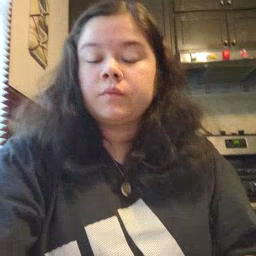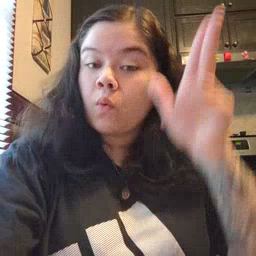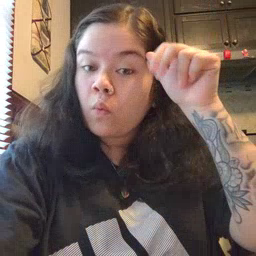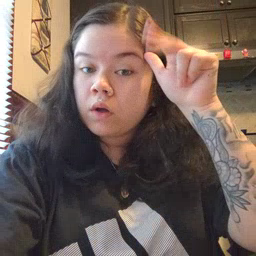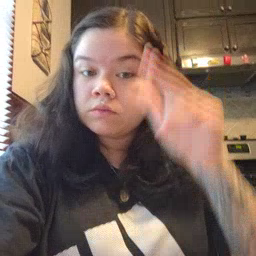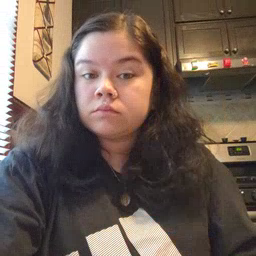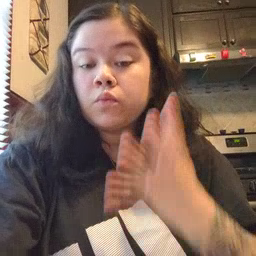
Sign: horse